Question: I have the following image

and I'd like the lines to be smooth, how can I achieve this? I'm using openGL on a desktop Windows app. I noticed that webGL equivalent is smoothed. I tried subsurfing with blender (increasing the number of polygons) but that didn't work.
The easier the solution, the better I'll understand it
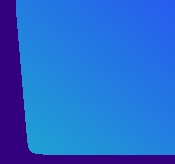
Answer: Solved with this:
<URL>